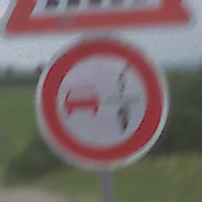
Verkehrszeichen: VerbotUeberholenEinspurigeFahrzeuge
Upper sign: FussgaengerueberwegLinks
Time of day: Midday
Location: Outdoor (RoadRail)
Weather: PartlyCloudy
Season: NotSpecified
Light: Natural